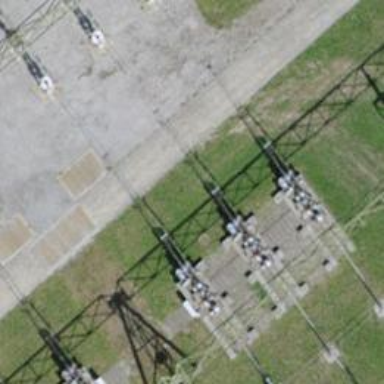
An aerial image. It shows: Bay for power lines.